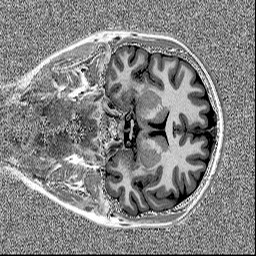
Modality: MP2RAGE
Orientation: coronal
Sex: female